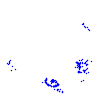
Particle: kaon